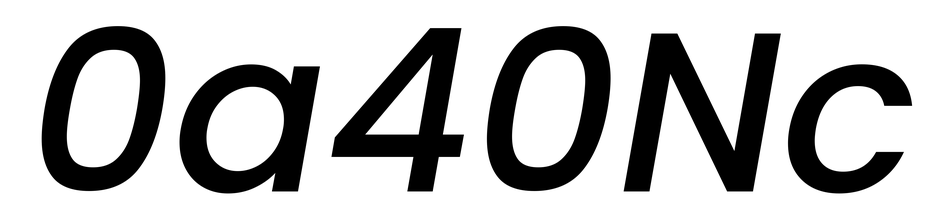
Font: Poppins-MediumItalic